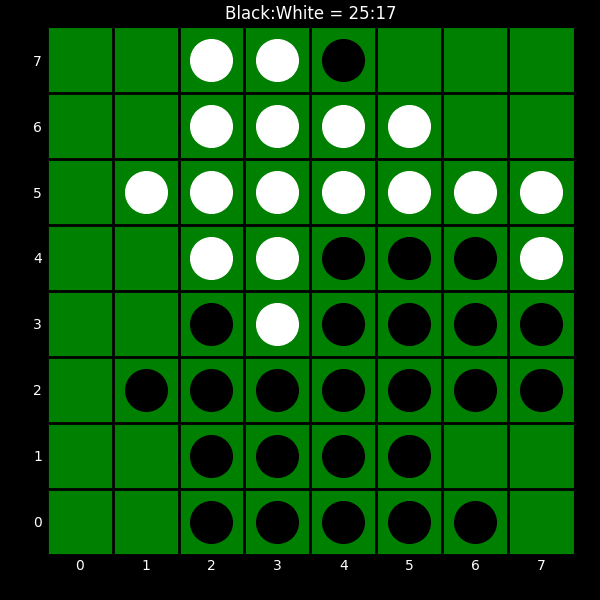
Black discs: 25
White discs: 17